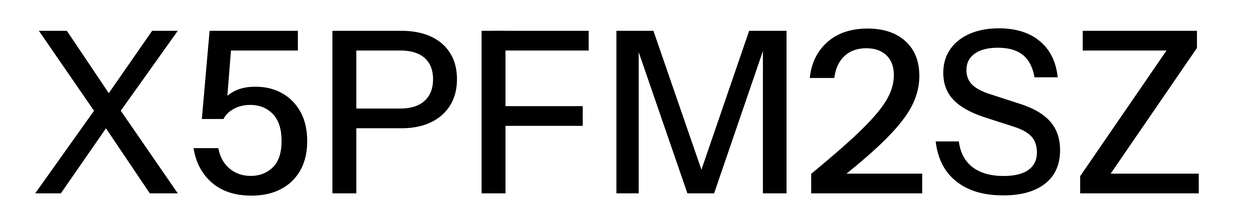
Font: InstrumentSans_Medium